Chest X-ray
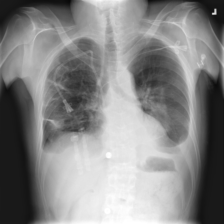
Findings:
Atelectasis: negative
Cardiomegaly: negative
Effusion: positive
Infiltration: positive
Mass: negative
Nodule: negative
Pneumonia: positive
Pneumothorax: negative
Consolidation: negative
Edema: negative
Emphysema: negative
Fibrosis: negative
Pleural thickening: negative
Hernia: negative